Question: I've tried almost all the possible permutations... I'm trying to make something like this:
<URL>
It's fairly simple and I tried running the program and it works. Now I'm trying to customise my current app so that it uses IB to load the xib file. My view hierarchy is like this:

So what I did is I selected the view controller and then I go to the view controller attributes and set the nib name to be a nib file name. I also changed the view controller identity to load my custom class.
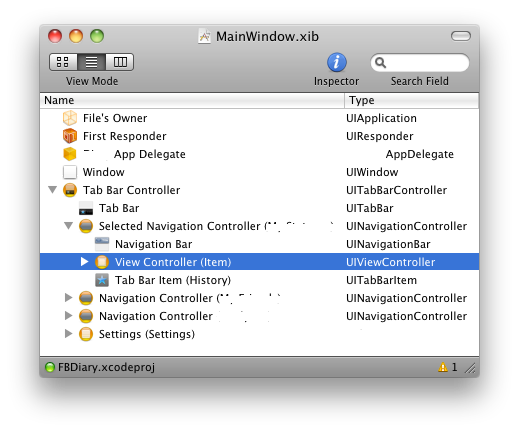
Answer: I fixed it... It turns out that I have an extra layer of UIView in my view controllers... All good now!